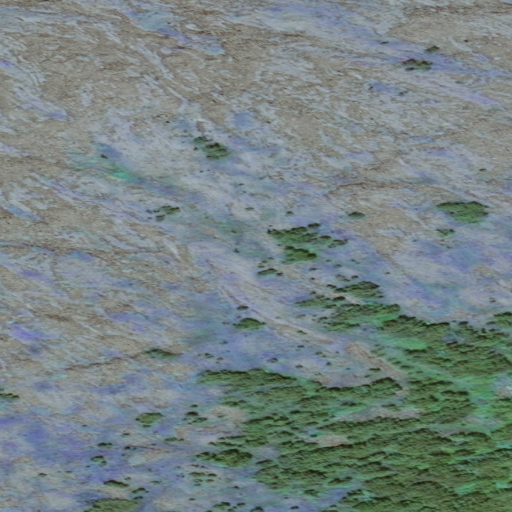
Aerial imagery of cliff(s) in Alaska named Marble Cliffs containing only unknown